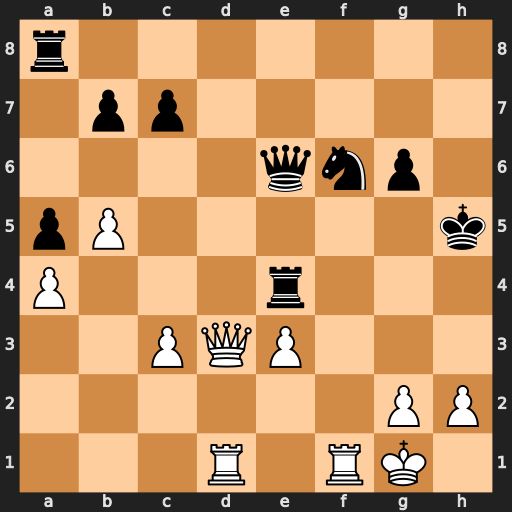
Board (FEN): r7/1pp5/4qnp1/pP5k/P3r3/2PQP3/6PP/3R1RK1
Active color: w
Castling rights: -
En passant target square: -
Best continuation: Rxf6 Qxf6 Qxe4